Field crop: tomato
Growth stage: 2
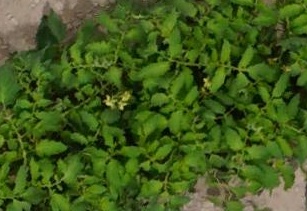
Species: tomato